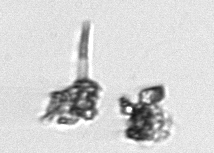
Label: Thalassiosira_TAG_external_detritus